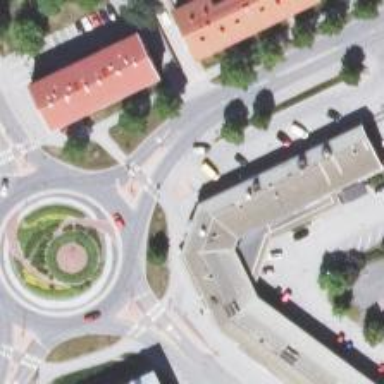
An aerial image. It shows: Tertiary road made of asphalt leading to roundabout junction.